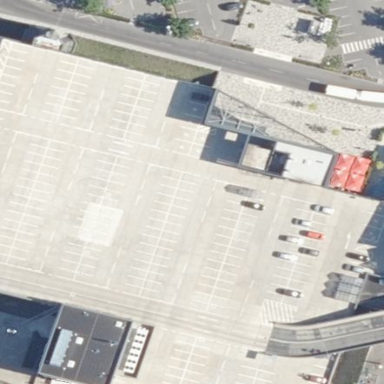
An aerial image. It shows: Rooftop parking area.